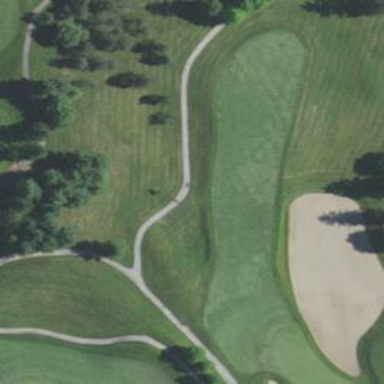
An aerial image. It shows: View of golf hole.